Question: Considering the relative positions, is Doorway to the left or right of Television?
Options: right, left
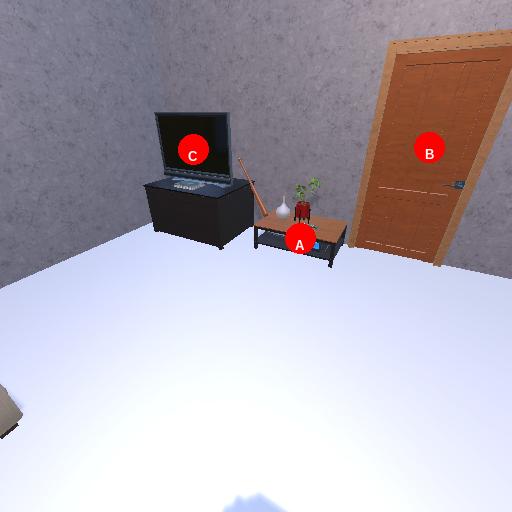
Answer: right